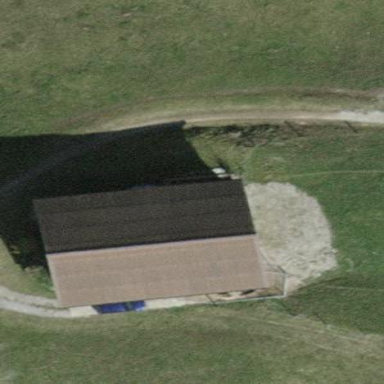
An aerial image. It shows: Farm auxiliary building.